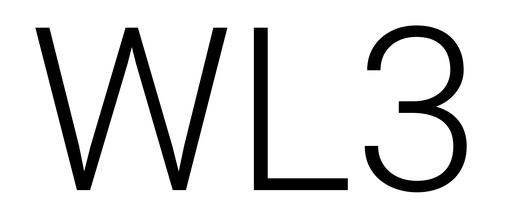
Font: Roboto_Light